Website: apple
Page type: account-selection
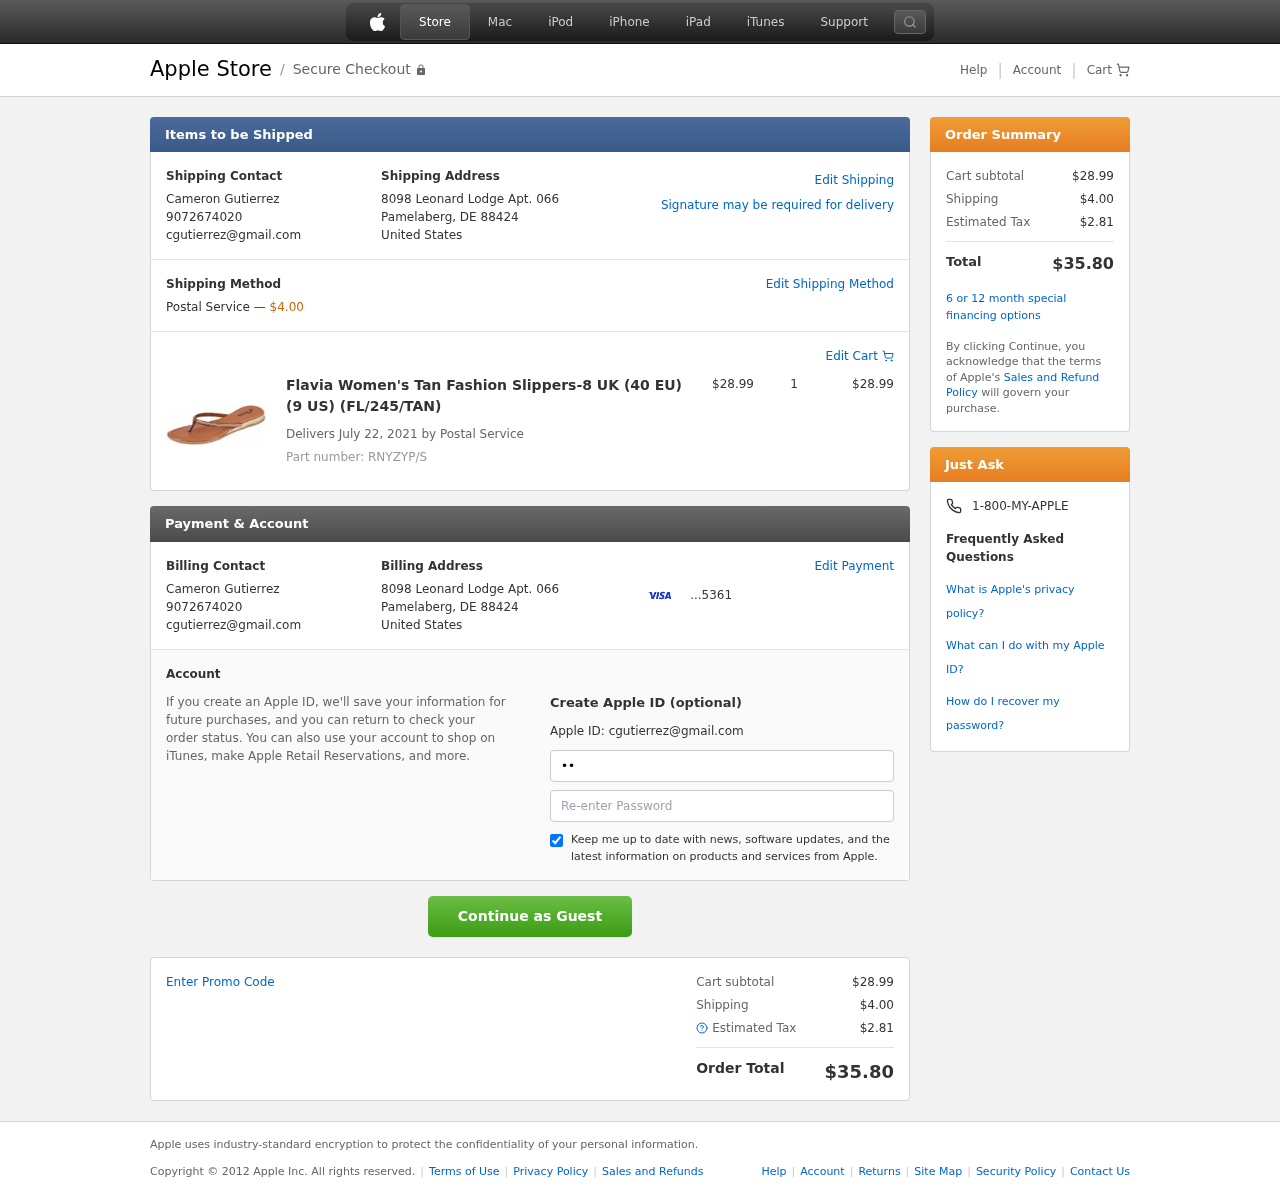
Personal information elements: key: PII_CARD_LAST4
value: ...5361
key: PII_CITY_STATE_ZIP
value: Pamelaberg, DE 88424
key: PII_COUNTRY
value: United States
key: PII_EMAIL
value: cgutierrez@gmail.com
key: PII_FULLNAME
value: Cameron Gutierrez
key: PII_PHONE
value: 9072674020
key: PII_STREET
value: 8098 Leonard Lodge Apt. 066
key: PII_FIRSTNAME
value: Cameron
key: PII_LASTNAME
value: Gutierrez
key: PII_FULLNAME2
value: Cameron Gutierrez
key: PII_FULLNAME3
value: Cameron Gutierrez
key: PII_FIRSTNAME2
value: Cameron
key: PII_FIRSTNAME3
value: Cameron
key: PII_LASTNAME2
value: Gutierrez
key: PII_LASTNAME3
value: Gutierrez
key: PII_FIRSTNAME_DERIVED
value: Cameron
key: PII_LASTNAME_DERIVED
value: Gutierrez
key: PII_FULLNAME_DERIVED
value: Cameron Gutierrez
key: PII_NAME_FULL_DERIVED
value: Cameron Gutierrez
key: PII_PHONE_LINE
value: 4020
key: PII_PHONE_SUFFIX
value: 4020
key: PII_PHONE2
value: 9072674020
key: PII_PHONE3
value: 9072674020
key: PII_PHONE_NUMERIC
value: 9072674020
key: PII_PHONE_LINE_NUMERIC
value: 4020
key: PII_PHONE_SUFFIX_NUMERIC
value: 4020
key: PII_PHONE2_NUMERIC
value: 9072674020
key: PII_PHONE3_NUMERIC
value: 9072674020
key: PII_PHONE_DIGITS
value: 9072674020
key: PII_PHONE_LAST4
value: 4020
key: PII_EMAIL2
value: cgutierrez@gmail.com
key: PII_EMAIL3
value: cgutierrez@gmail.com
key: PII_STREET2
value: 8098 Leonard Lodge Apt. 066
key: PII_CITY_STATE_ZIP2
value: Pamelaberg, DE 88424
Product elements: key: PRODUCT1_NAME
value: Flavia Women's Tan Fashion Slippers-8 UK (40 EU) (9 US) (FL/245/TAN)
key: PRODUCT1_PRICE
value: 28.99
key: PRODUCT1_QUANTITY
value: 1
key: PRODUCT_PART_NUMBER
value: Part number: RNYZYP/S
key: PRODUCT_TOTAL
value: $28.99
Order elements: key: ORDER_SHIPPING_COST
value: $4.00
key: ORDER_DELIVERY_DATE
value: Delivers July 22, 2021 by Postal Service
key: ORDER_SUBTOTAL
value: $28.99
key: ORDER_TAX
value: $2.81
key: ORDER_TOTAL
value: $35.80